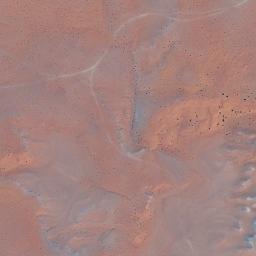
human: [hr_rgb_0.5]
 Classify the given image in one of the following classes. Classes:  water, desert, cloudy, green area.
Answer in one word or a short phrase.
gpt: desert